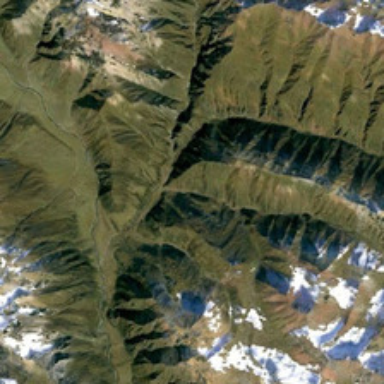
Some white snows cover part of green mountains .